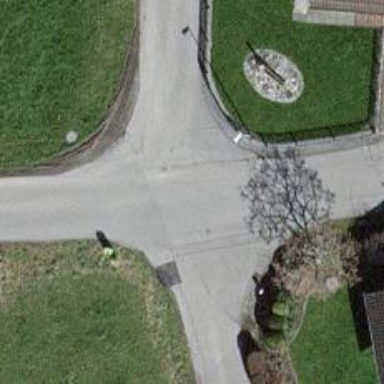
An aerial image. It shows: Residential road with asphalt surface.